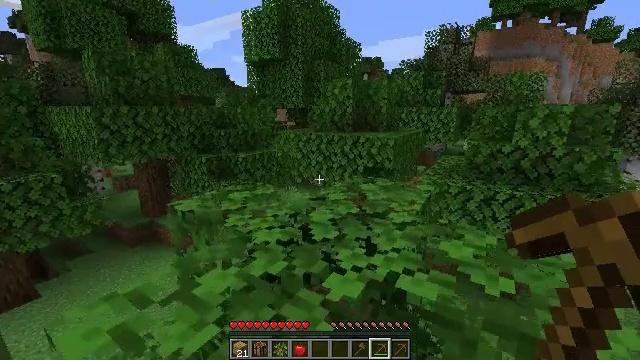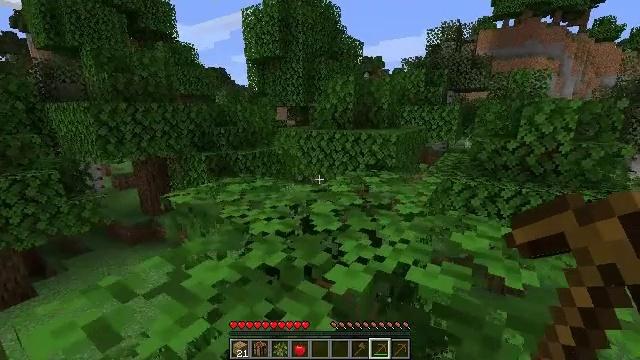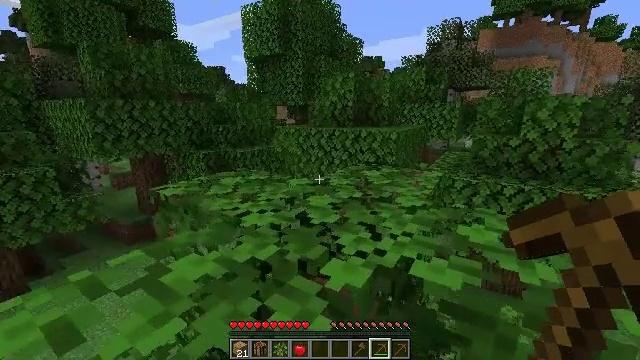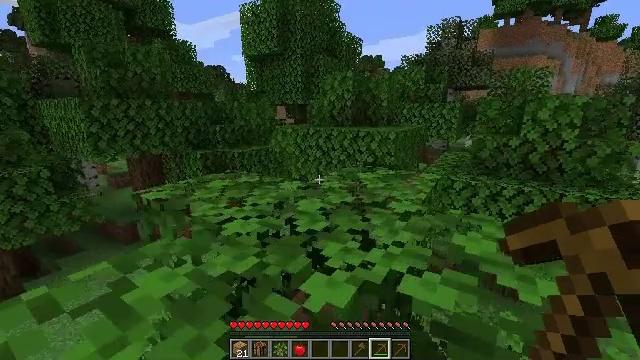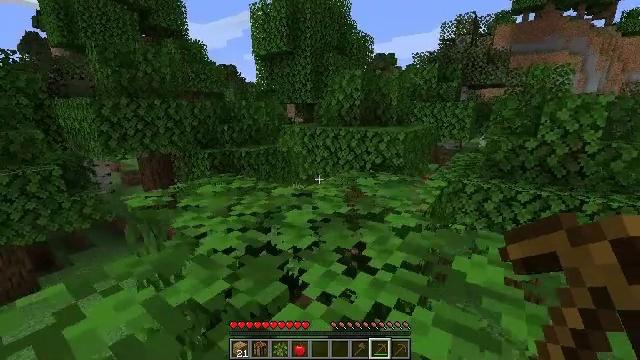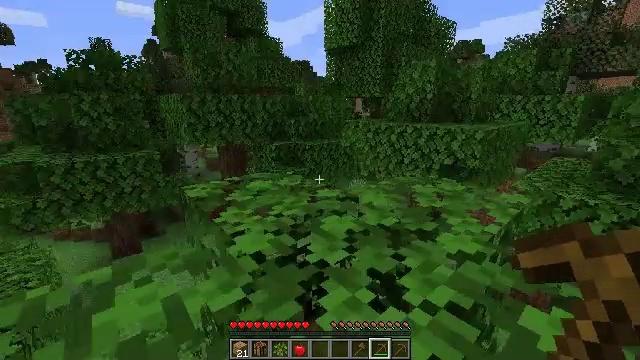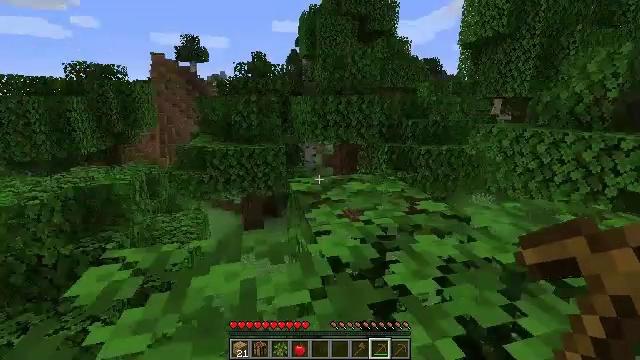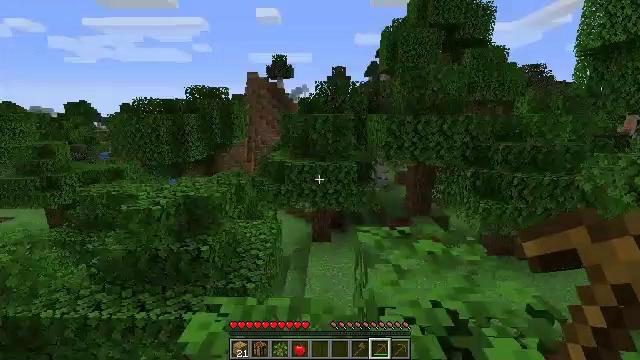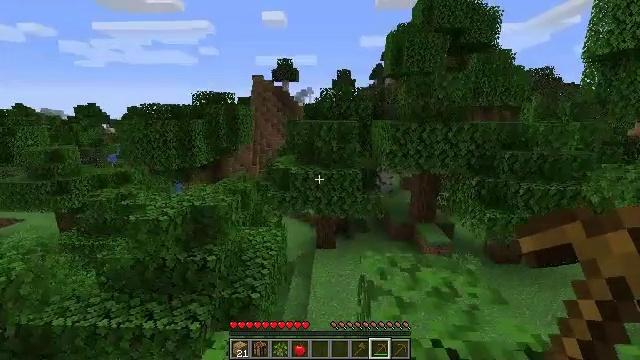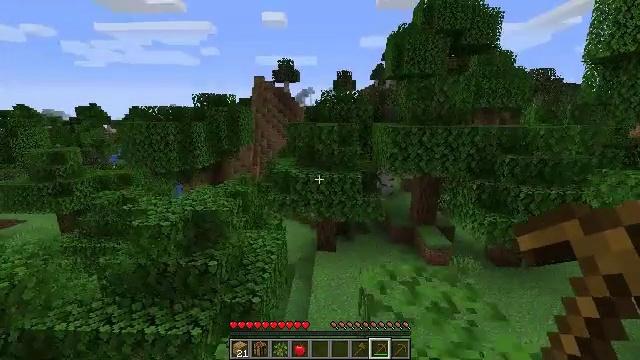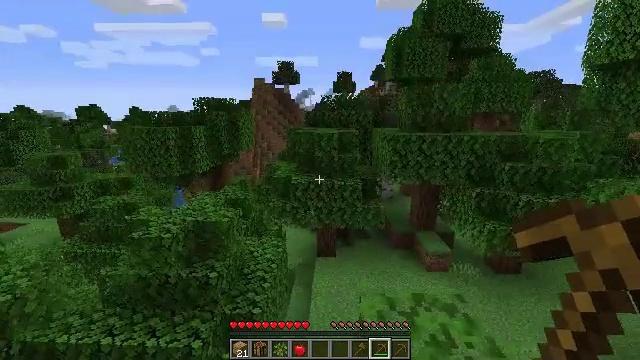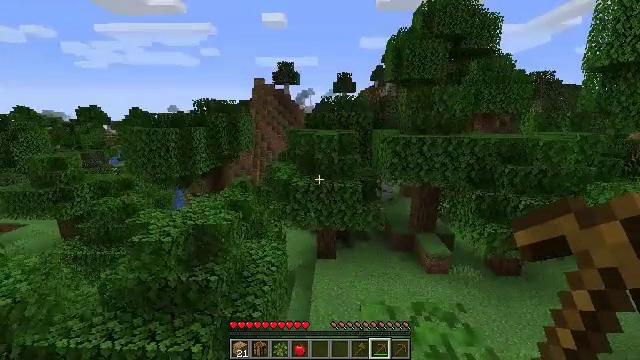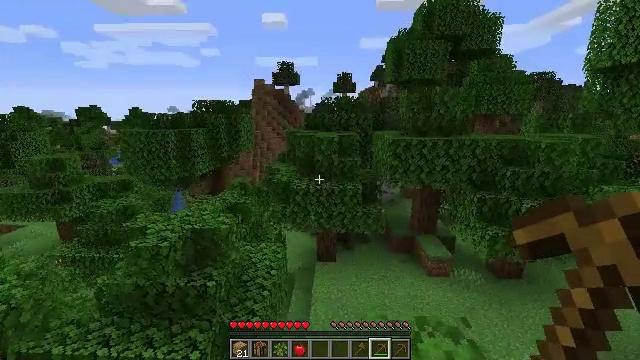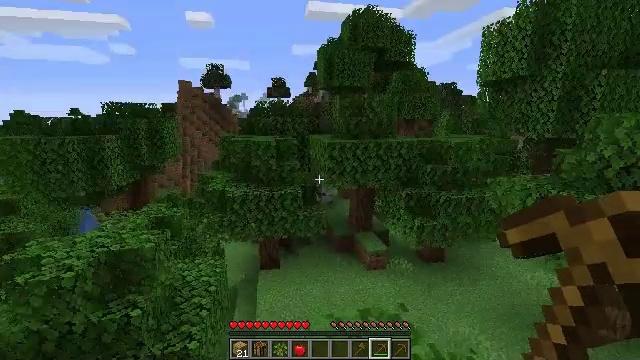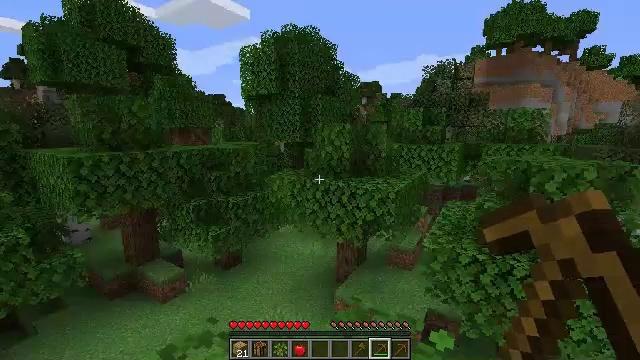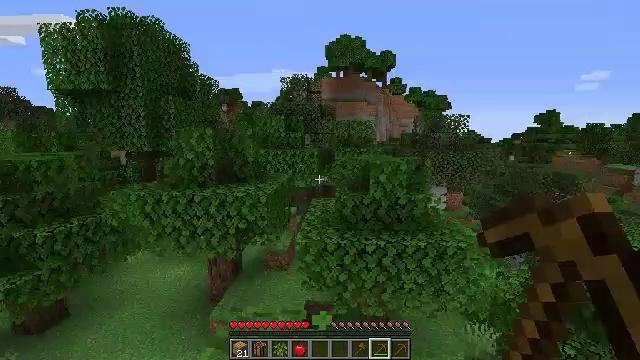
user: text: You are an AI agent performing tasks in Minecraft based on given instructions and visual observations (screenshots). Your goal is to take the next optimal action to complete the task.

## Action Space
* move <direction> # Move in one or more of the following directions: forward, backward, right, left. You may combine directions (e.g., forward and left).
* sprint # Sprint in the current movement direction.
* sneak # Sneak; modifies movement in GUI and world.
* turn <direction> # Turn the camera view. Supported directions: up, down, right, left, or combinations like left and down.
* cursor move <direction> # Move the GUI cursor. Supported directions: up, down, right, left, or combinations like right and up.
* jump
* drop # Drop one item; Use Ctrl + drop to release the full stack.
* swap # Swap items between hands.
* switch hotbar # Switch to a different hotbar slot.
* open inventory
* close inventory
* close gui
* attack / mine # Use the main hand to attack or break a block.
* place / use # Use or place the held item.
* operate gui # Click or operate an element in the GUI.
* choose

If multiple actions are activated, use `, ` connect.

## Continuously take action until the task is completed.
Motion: motion action
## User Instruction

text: Harvest birch leaves for decorations.
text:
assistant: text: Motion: move forward
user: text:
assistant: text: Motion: move forward and move right
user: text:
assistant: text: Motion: move forward and move right
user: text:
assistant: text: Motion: move forward and move right, turn left
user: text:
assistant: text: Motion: move forward and move right, turn left and down
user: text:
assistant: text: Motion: move forward and move right, turn left
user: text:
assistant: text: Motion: move forward and move right, turn left and up, jump
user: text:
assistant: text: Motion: move forward, turn left, jump
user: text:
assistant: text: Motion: move forward, jump
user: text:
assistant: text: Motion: move forward, jump
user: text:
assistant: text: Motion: move forward, jump
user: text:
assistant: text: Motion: move forward
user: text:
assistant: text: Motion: move right, turn right and up
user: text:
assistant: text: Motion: move right, turn right and up
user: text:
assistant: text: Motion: turn right and up
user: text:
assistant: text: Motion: turn right and up
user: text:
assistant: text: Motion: turn right and up
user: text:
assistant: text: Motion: no_op
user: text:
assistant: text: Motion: no_op
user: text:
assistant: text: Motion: no_op
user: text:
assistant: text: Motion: turn left
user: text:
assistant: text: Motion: turn left
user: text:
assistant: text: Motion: turn left
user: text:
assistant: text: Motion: turn left
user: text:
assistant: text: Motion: turn left
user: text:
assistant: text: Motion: turn up
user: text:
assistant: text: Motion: no_op
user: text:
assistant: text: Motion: turn up
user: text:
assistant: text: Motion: turn up
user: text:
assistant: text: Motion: turn up